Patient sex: F
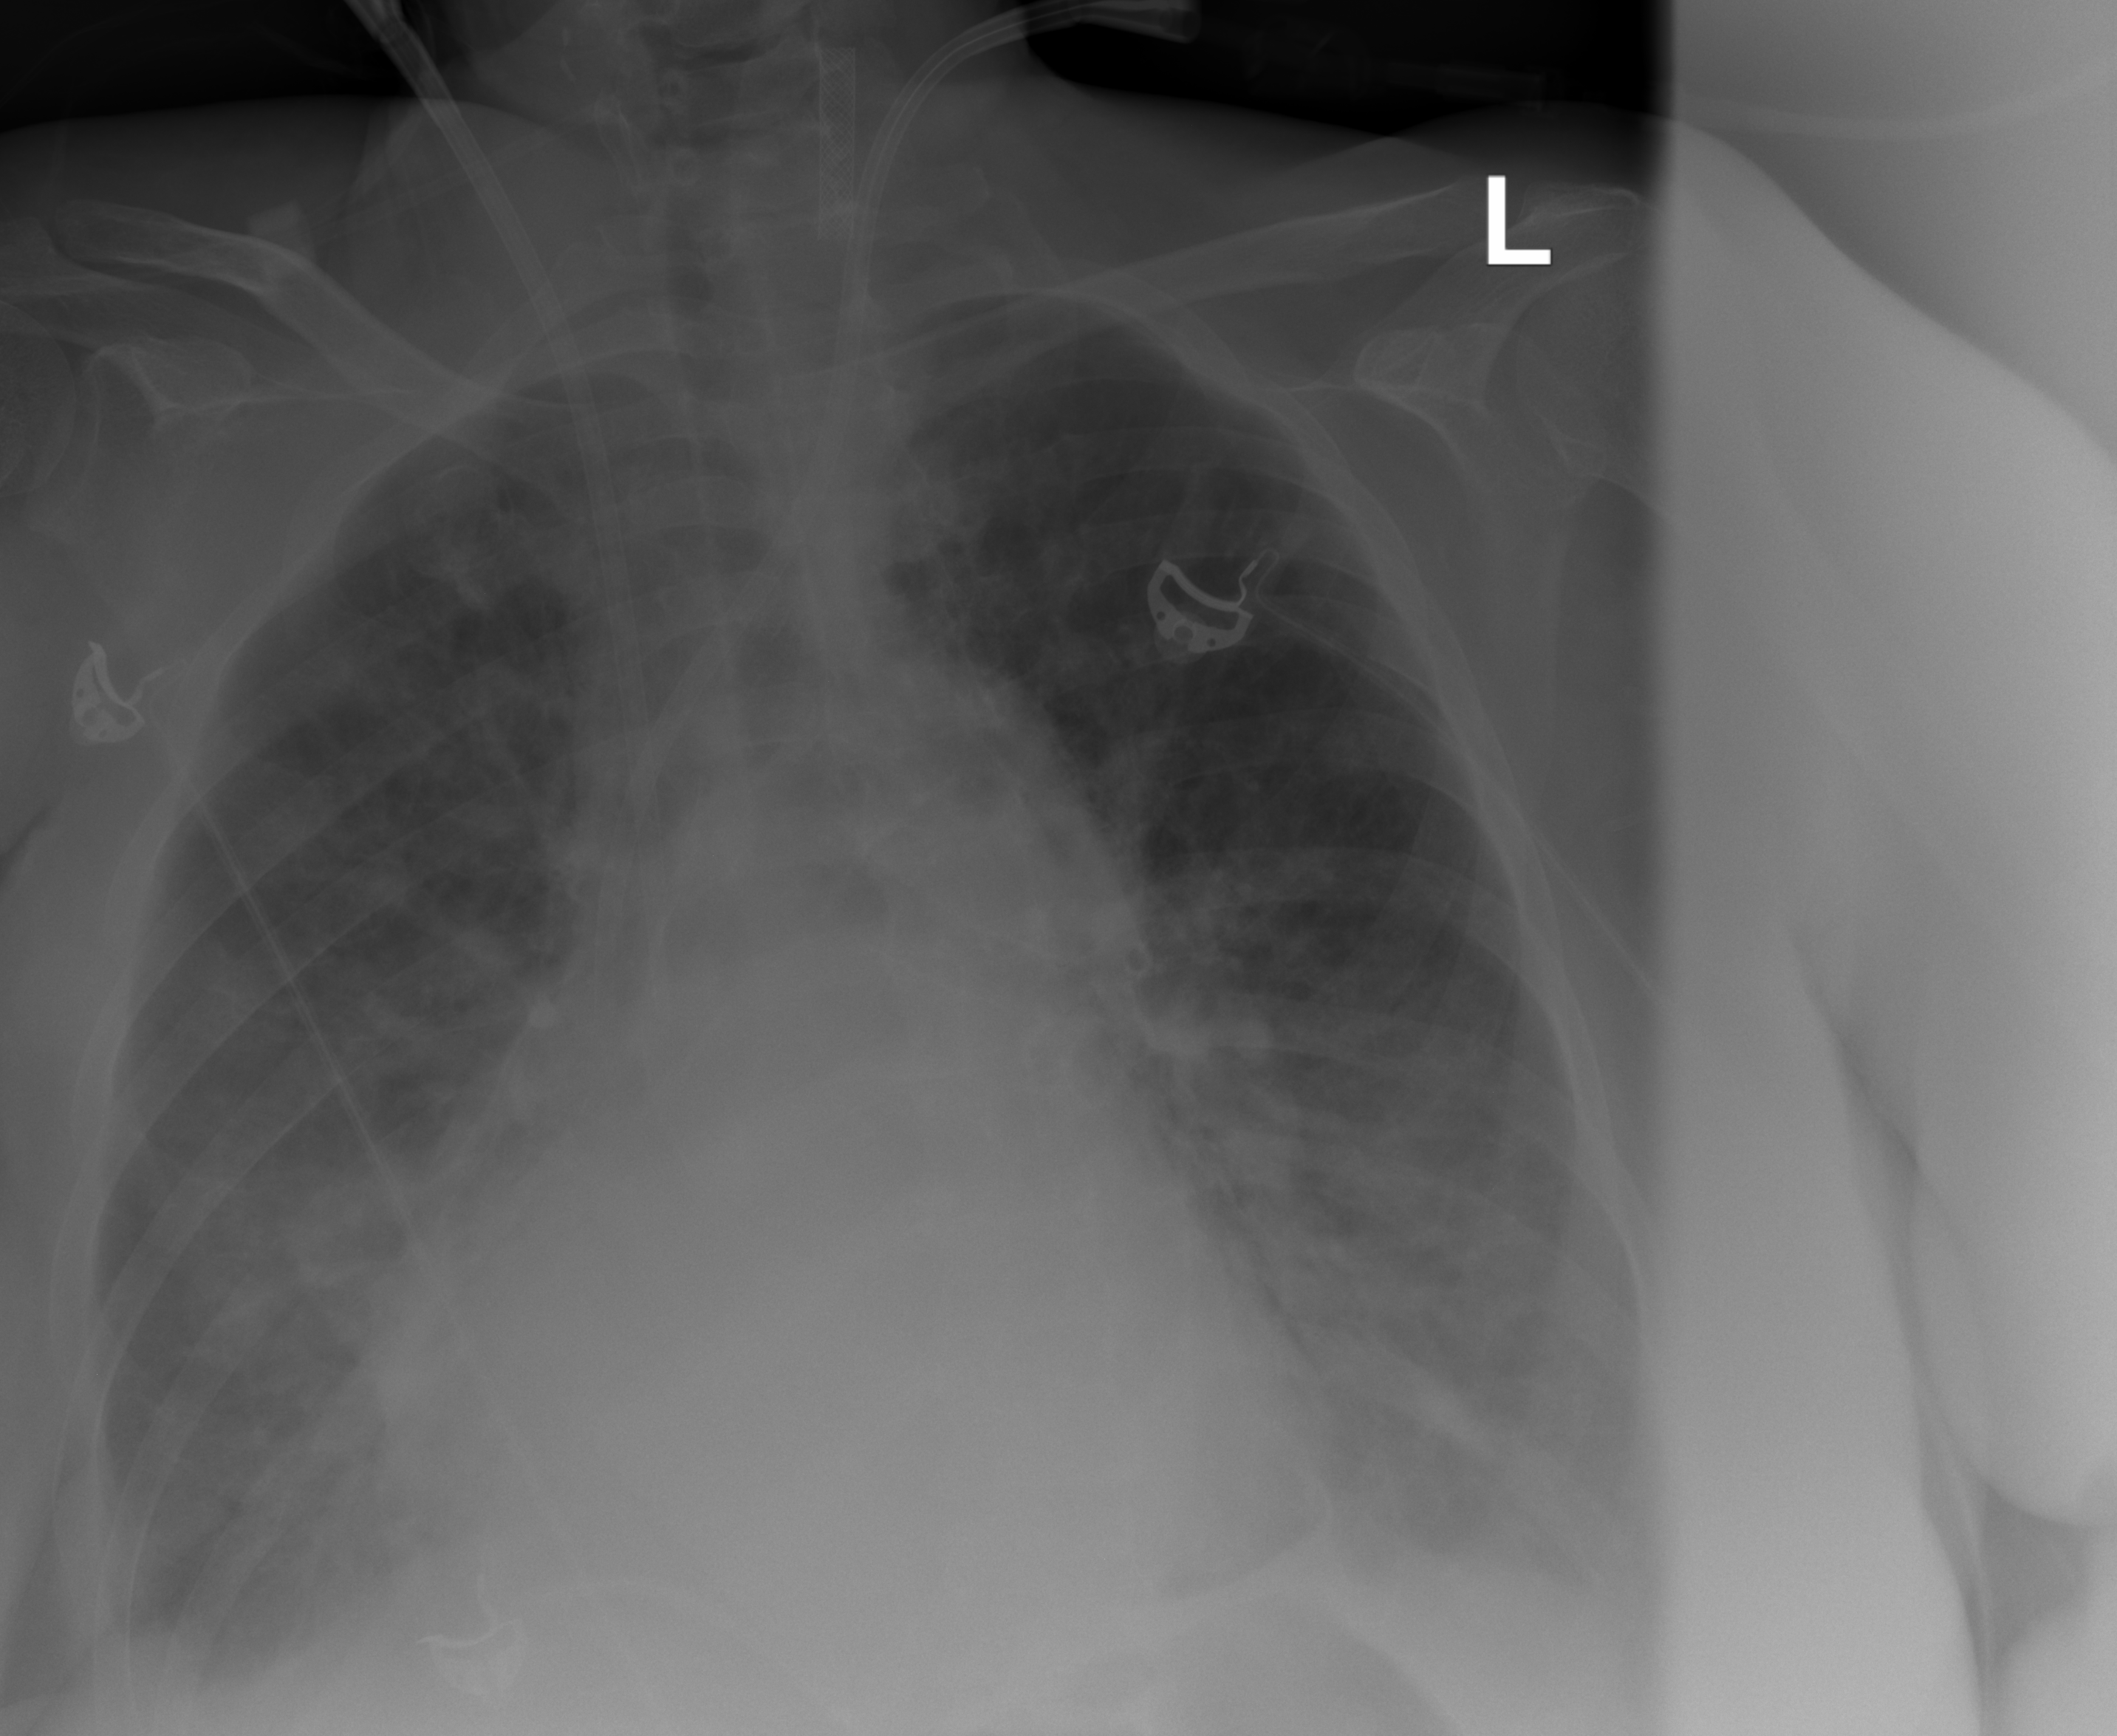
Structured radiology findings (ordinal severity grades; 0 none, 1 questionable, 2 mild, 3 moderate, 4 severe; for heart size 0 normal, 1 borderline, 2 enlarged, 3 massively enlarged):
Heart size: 3
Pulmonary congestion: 3
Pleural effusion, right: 2
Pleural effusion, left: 2
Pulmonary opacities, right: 2
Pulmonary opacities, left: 2
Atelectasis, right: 2
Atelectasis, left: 2